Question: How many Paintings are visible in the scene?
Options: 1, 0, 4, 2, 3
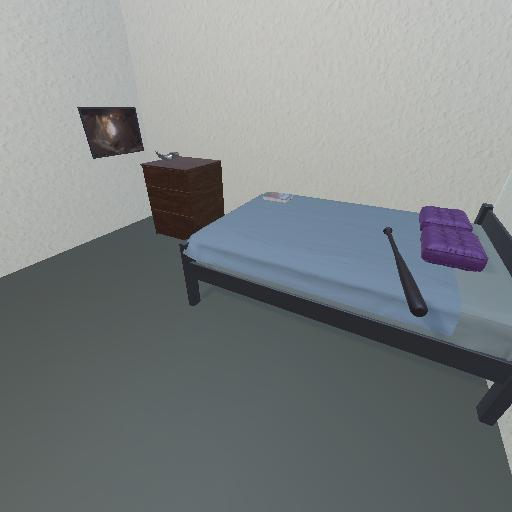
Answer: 1